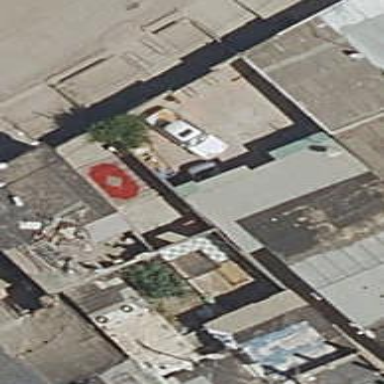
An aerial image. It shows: Residential building.